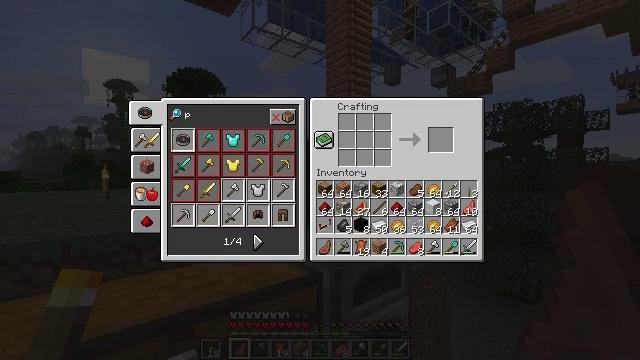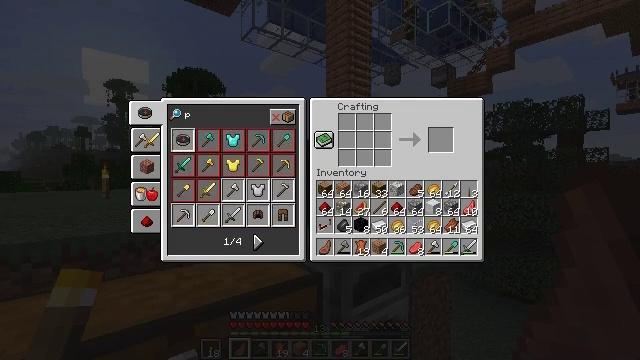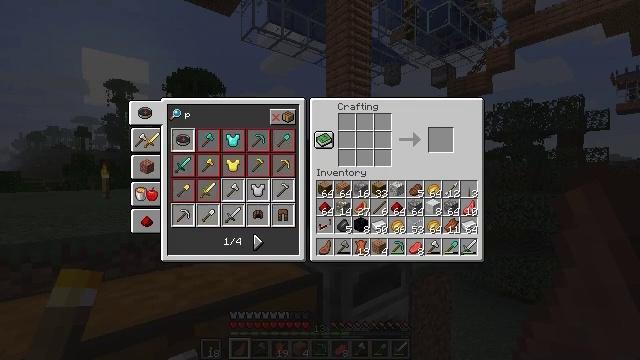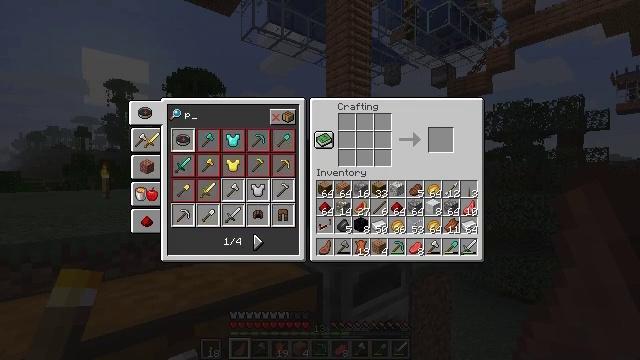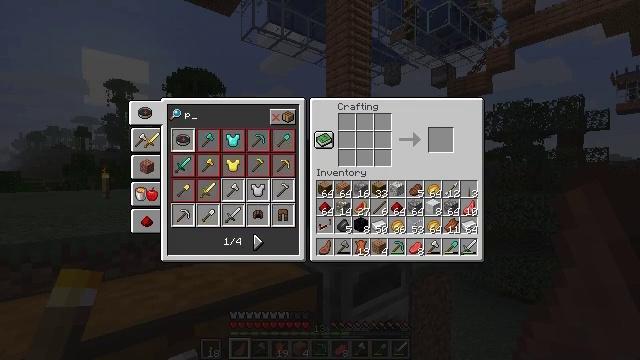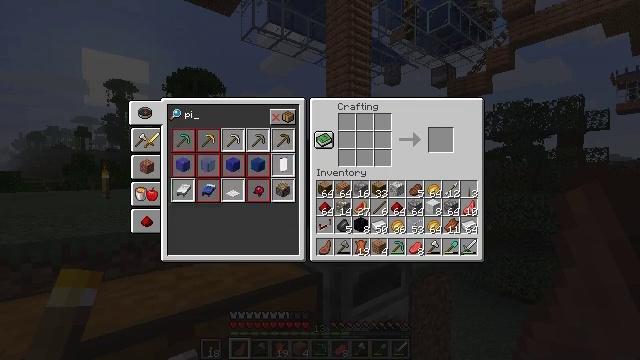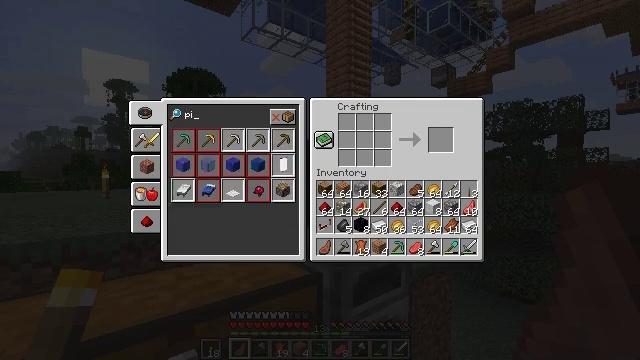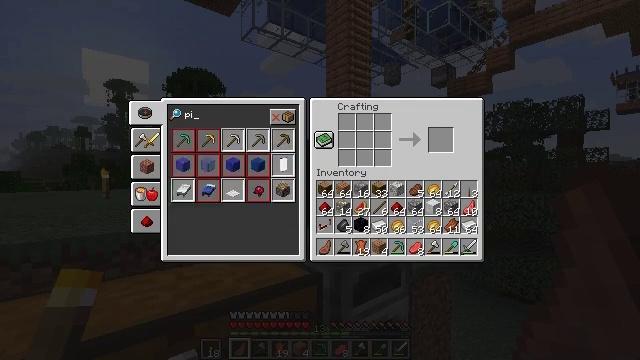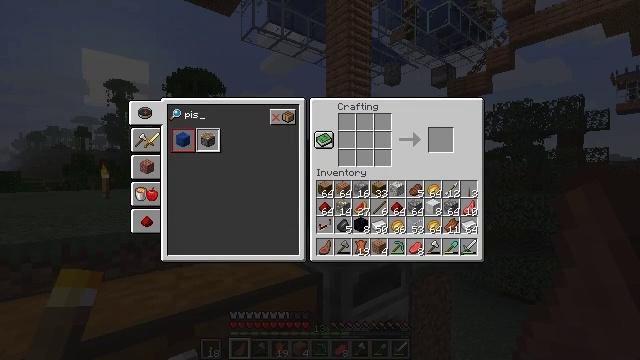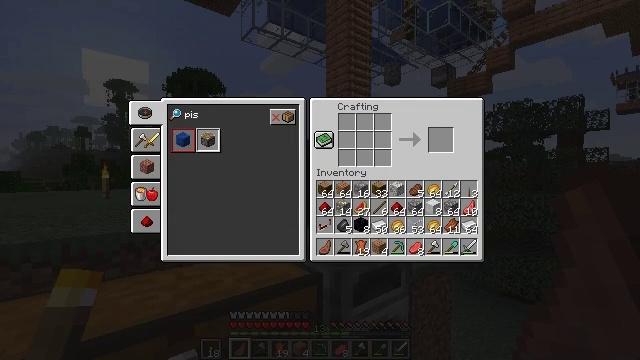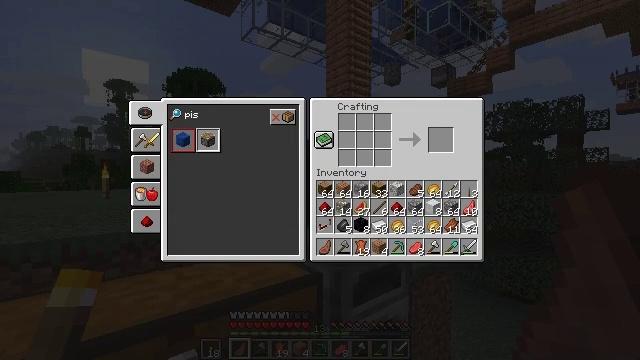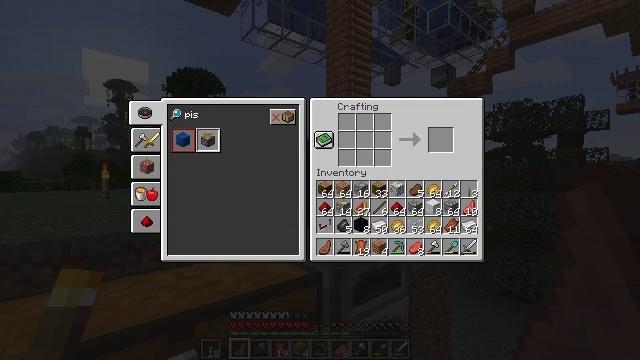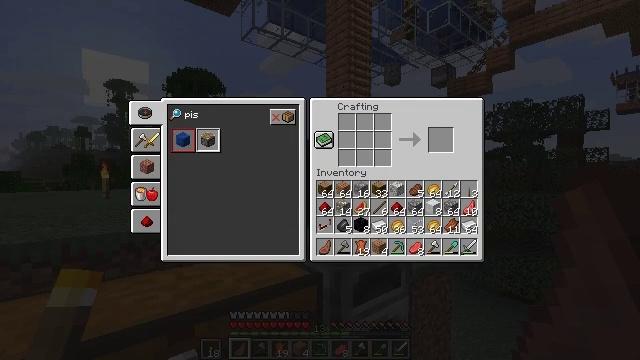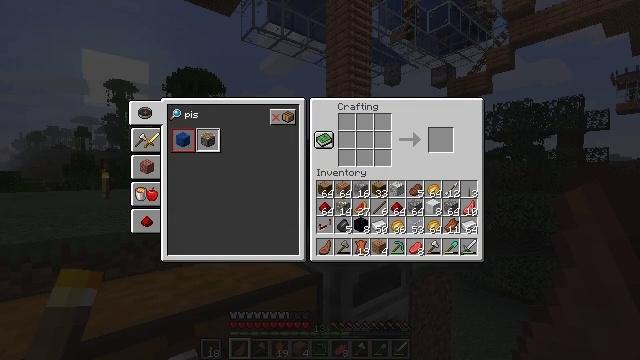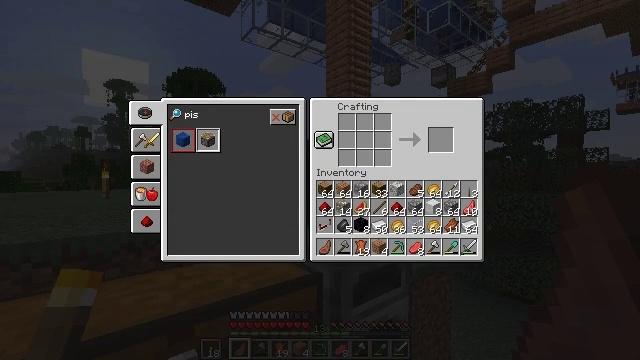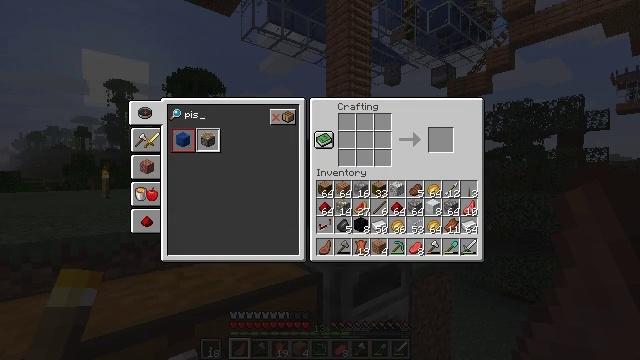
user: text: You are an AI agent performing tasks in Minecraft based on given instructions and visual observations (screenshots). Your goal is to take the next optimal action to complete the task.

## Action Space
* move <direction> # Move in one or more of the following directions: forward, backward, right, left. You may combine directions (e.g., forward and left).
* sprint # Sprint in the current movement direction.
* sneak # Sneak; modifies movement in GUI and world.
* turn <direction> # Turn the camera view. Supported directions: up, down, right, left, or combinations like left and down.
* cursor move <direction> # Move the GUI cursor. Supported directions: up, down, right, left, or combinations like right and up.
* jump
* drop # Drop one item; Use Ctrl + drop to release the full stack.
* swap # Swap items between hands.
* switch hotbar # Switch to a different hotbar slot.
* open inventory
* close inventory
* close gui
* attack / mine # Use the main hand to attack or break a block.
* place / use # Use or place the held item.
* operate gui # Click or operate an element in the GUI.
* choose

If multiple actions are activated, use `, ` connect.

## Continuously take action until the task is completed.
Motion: motion action
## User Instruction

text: Construct a piston using the necessary materials.
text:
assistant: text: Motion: no_op
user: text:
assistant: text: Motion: no_op
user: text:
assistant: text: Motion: no_op
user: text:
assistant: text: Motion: no_op
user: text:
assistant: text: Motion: no_op
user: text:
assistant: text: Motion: no_op
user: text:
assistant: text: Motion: no_op
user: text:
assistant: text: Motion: move back
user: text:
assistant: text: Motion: move back
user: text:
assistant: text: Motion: no_op
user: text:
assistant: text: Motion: no_op
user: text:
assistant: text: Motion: no_op
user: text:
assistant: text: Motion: no_op
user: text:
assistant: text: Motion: no_op
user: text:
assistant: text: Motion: no_op
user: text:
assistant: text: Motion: no_op
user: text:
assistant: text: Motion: no_op
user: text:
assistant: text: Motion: no_op
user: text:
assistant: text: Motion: no_op
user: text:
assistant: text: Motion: no_op
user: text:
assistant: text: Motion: no_op
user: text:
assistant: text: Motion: no_op
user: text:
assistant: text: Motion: no_op
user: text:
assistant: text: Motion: no_op
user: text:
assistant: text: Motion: no_op
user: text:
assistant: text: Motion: sneak
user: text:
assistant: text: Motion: sneak
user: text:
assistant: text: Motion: sneak
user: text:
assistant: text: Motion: sneak, cursor move left and down
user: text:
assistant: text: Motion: sneak, cursor move left and down